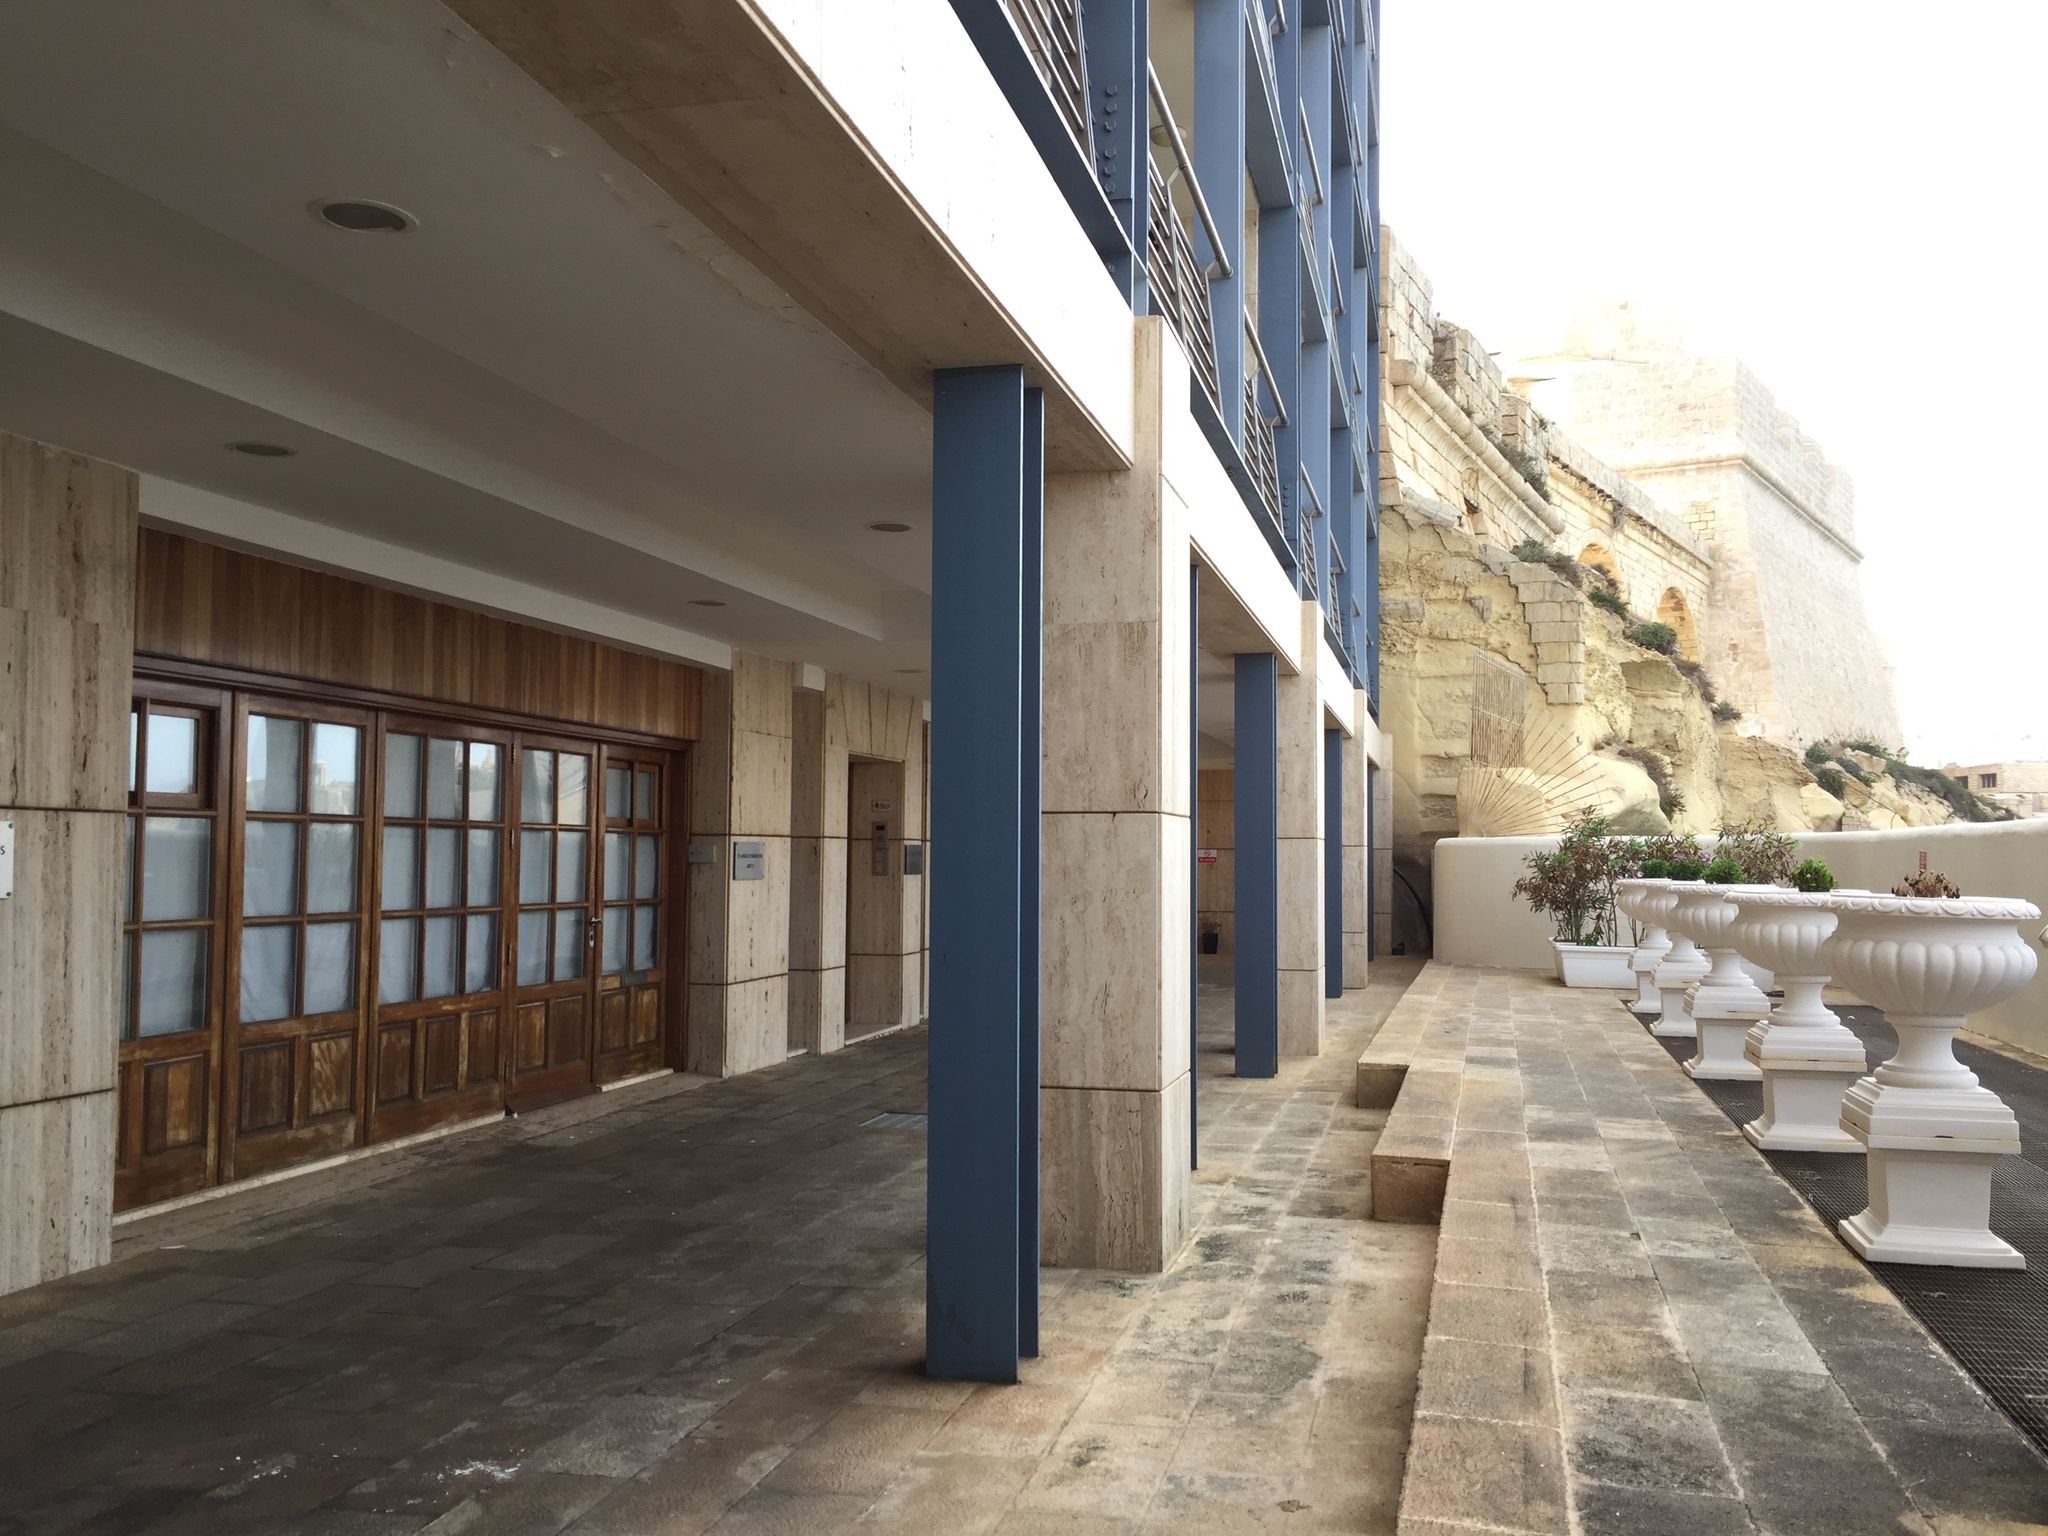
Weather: snowy
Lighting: day
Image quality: good
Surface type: walking surface
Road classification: unclassified, footway
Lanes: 1.0
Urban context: urban centre
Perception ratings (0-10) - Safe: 7.39, Lively: 5.51, Beautiful: 1.02, Boring: 2.79, Depressing: 1.53, Wealthy: 3.41